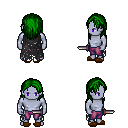
a pixel art fantasy rpg character, male body template, dark elf, purple skin, black tattered cape, magenta pants, green long hairstyle, brown slippers, dagger, four views (front, back, left, right), 2x2 character sprite sheet, small pixel art, hard edges, no anti-aliasing